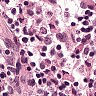
Metastatic tissue present: no